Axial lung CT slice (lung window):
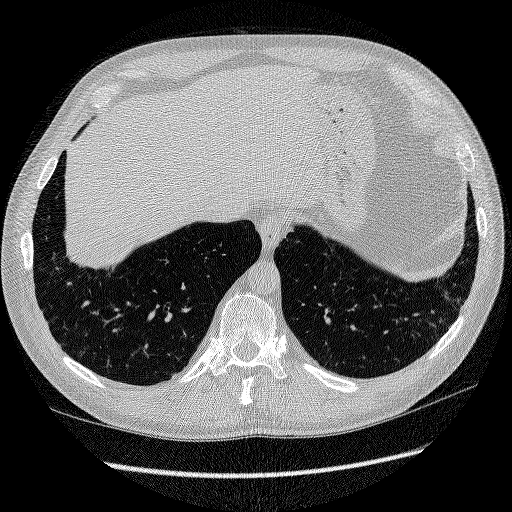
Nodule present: no